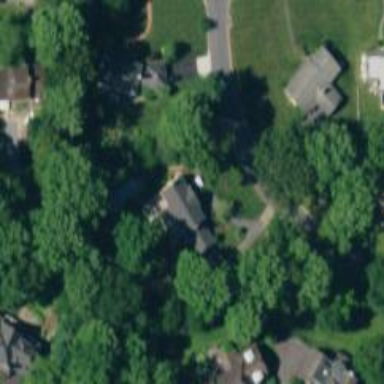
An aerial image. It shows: Driveway.